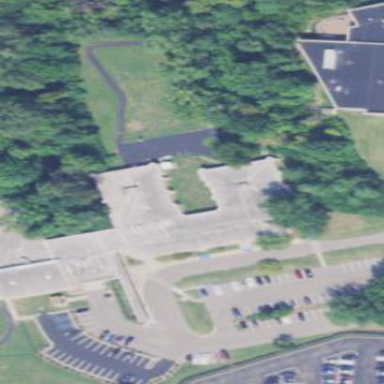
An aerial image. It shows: School.